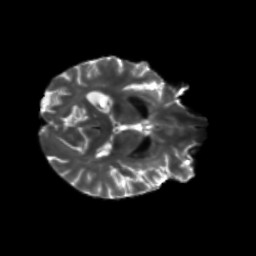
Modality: T2w
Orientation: axial
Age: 60
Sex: male
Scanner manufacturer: siemens
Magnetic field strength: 3 T
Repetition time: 5.47 s
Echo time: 0.0854 s